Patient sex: M
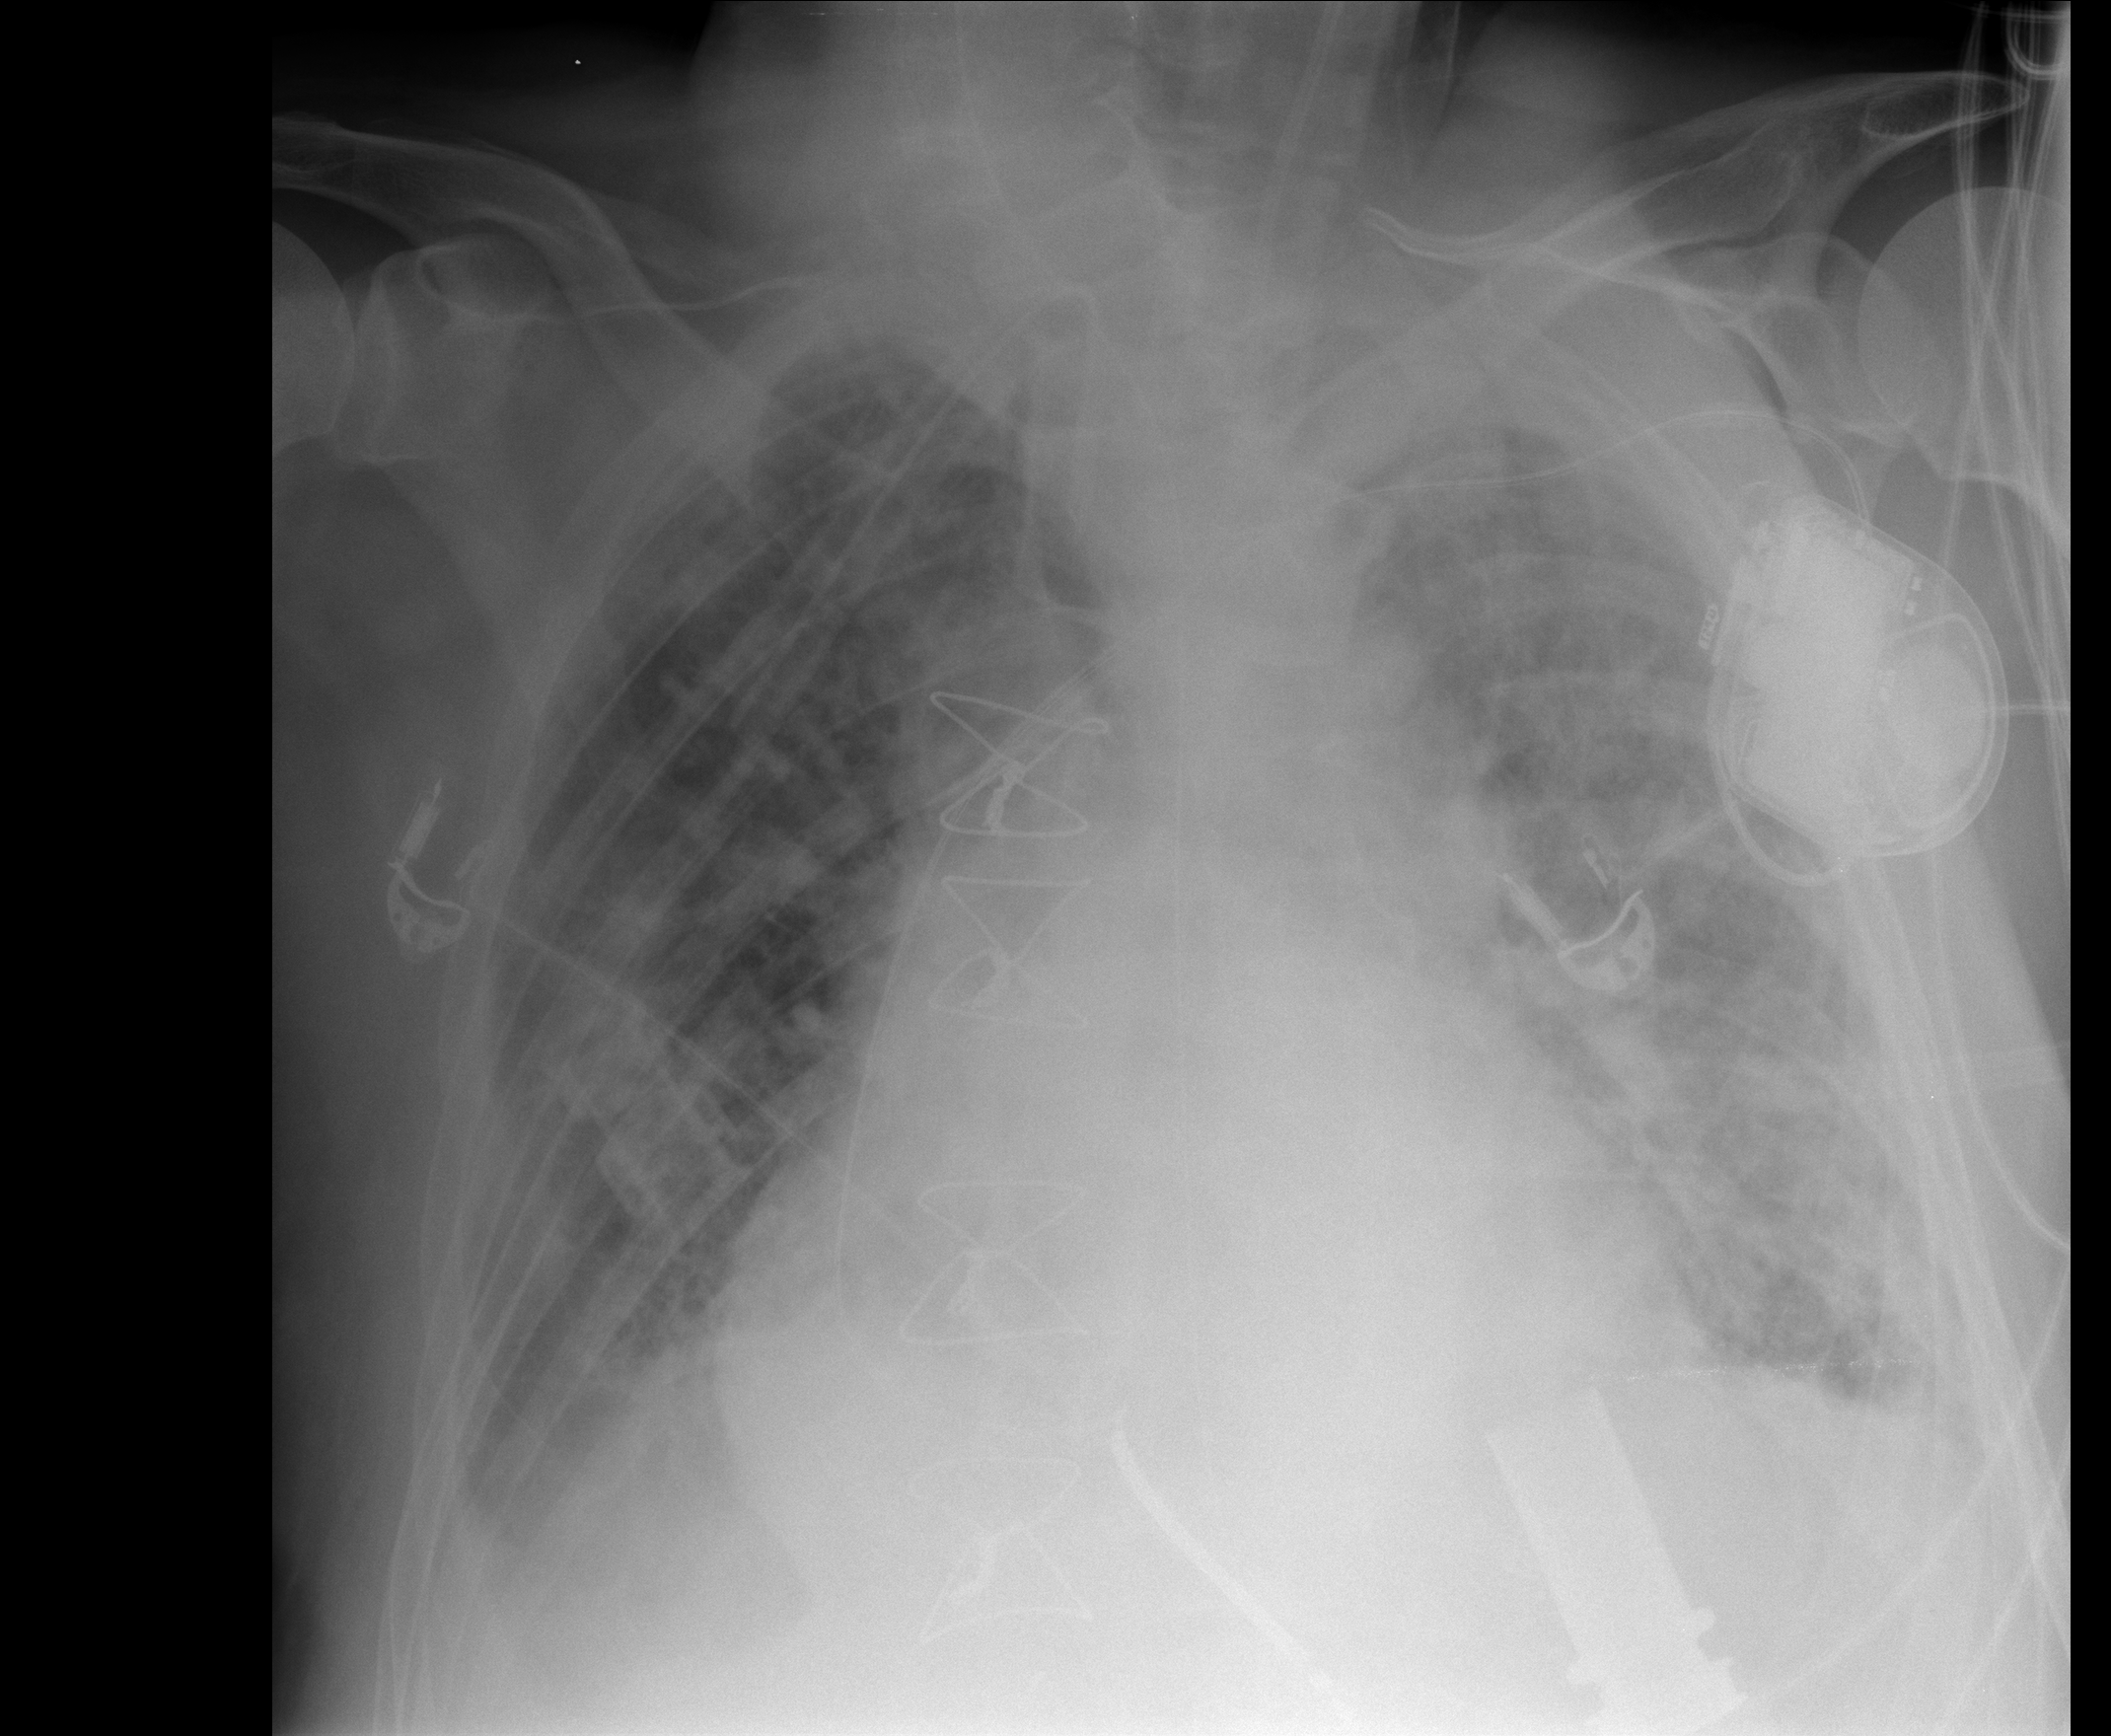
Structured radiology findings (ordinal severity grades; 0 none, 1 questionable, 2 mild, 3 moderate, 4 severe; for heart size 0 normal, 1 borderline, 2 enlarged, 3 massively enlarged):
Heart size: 3
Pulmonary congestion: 3
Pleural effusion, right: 2
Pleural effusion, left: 2
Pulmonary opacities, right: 3
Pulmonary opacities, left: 3
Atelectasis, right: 2
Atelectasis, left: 2